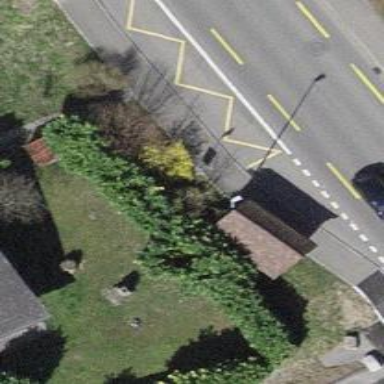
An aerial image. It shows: Platform with shelter for public transport.